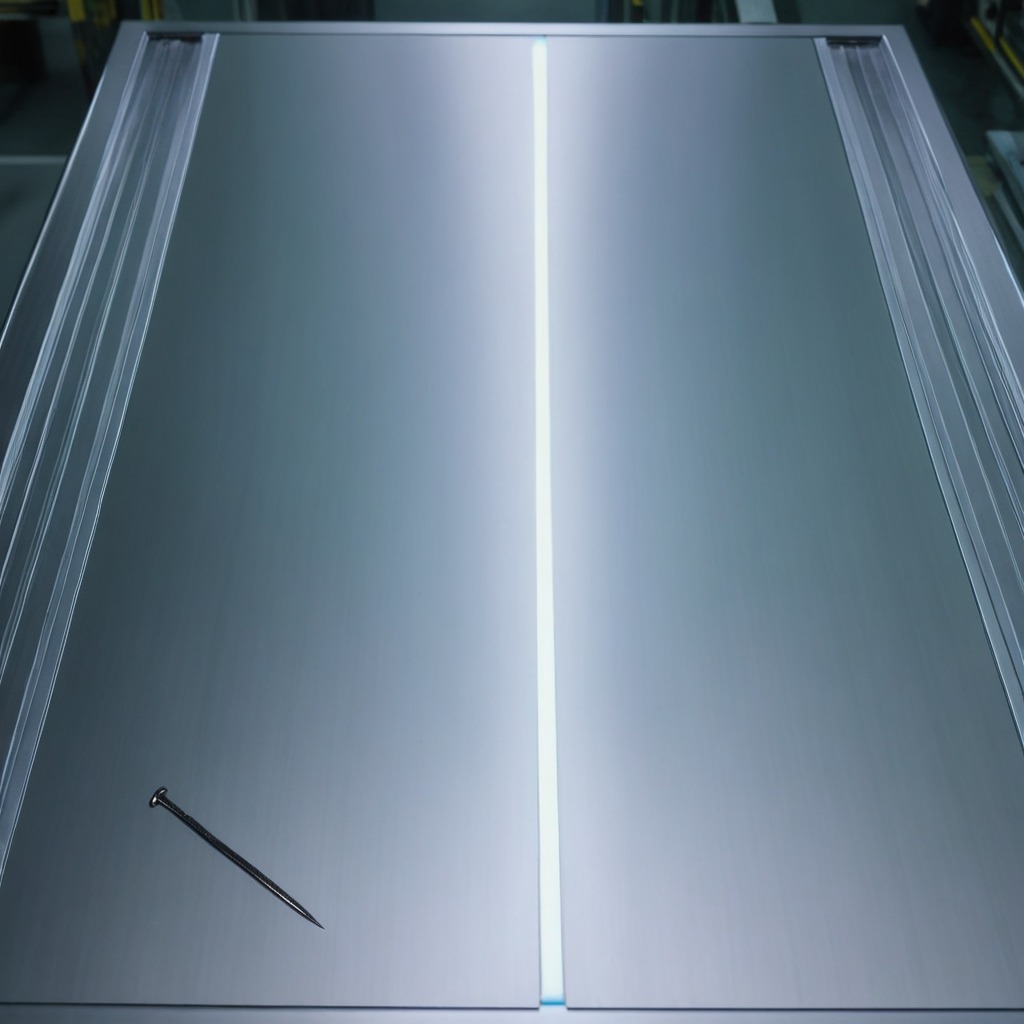
An iron nail is lying on a metal table in a machine shop under fluorescent lights.